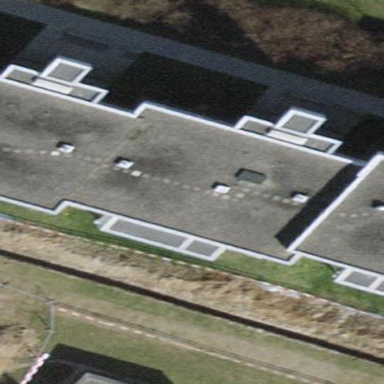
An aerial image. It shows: Building with flat roof.